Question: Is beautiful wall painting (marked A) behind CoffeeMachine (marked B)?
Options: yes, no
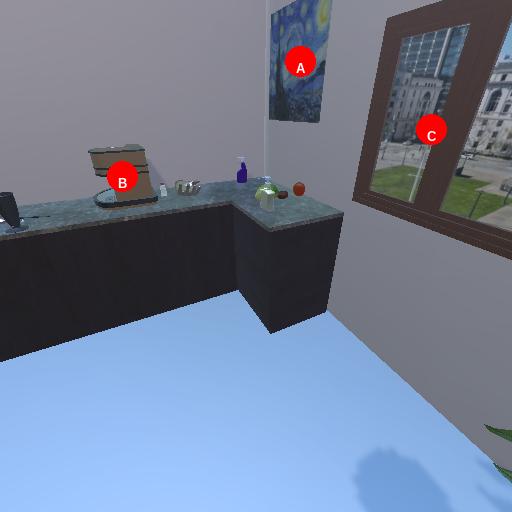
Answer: yes